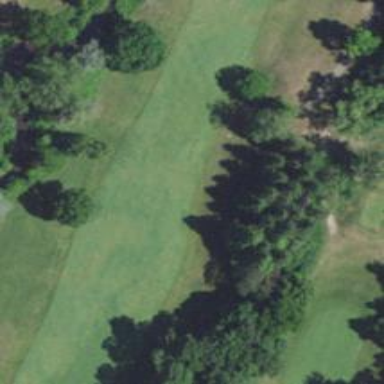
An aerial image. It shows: Golf fairway in the image.